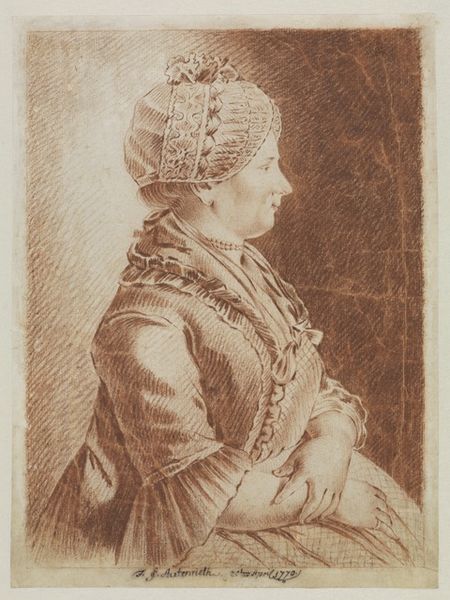
Titel: Bildnis einer sitzenden jungen Frau in halber Figur nach rechts
Künstler: Carl Friedrich Autenrieth
Standort: Karlsruhe
Institution: Staatliche Kunsthalle Karlsruhe
Schlagwörter: hand, kopf, schatten, weiß, sitzen, ausschnitt, braun, brust, busen, finger, frau, hell, hut, kleid, kreide, licht, mund, nase, ohr, profil, schmuck, skizze, zeichnung, blick, dame, rot, schal, tuch, haube, schleife, alt, jacke, jung, kappe, mütze, wand, arme, augen, barock, falten, gesicht, kragen, spitze, ärmel, hals, hände, portrait, porträt, signatur, auge, gewand, haare, kostüm, mantel, spitzen, schleifen, borte, kontrast, lippen, madame, perlen, poträt, renaissance, rosa, schön, rund, helldunkel, kopfbedeckung, lächeln, schrift, seitlich, haltung, mieder, studie, bäuerin, kette, grafik, graphik, nacken, romantik, dick, seitenansicht, lciht, robe, rüsche, rüschen, oberkörper, perlenkette, ring, bauer, unterschrift, schraffur, radierung, stich, seite, schwarzweiß, bürgertum, bekleidung, gravur, tracht, halbprofil, frauenporträt, kupferstich, rötel, legende, profilansicht, rost, schmunzeln, rötelzeichnung, damenbildnis, frau portrait, progil, halbfigurenbildnis, 1779, autenrich, lkette, rdame